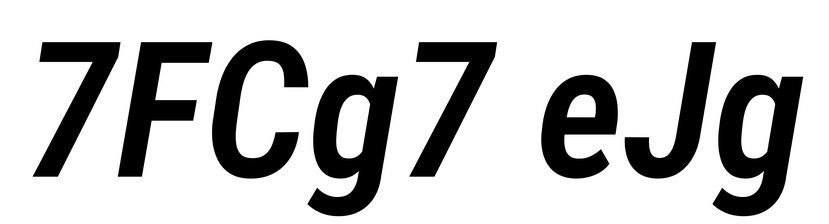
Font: Roboto-Italic_Condensed_SemiBold_Italic